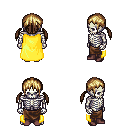
a pixel art fantasy rpg character, male body template, skeleton, yellow cape, robe skirt, blonde twin-tailed hairstyle, maroon shoes, four views (front, back, left, right), 2x2 character sprite sheet, small pixel art, hard edges, no anti-aliasing